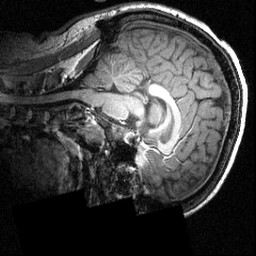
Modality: T1w
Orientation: sagittal
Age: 26
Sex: male
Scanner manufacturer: siemens
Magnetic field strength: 3.951 T
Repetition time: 1.5 s
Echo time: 0.00335 s